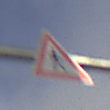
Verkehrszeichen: FussgaengerLinks
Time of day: SunriseSunset
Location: Outdoor (Nature)
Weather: PartlyCloudy
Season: NotSpecified
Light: Natural